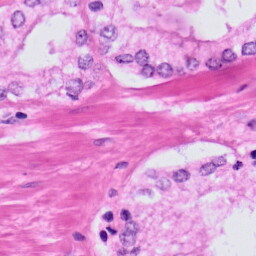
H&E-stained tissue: Prostate